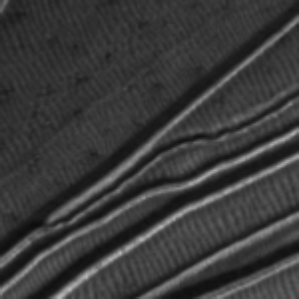
Label: frost